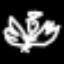
Label: angel